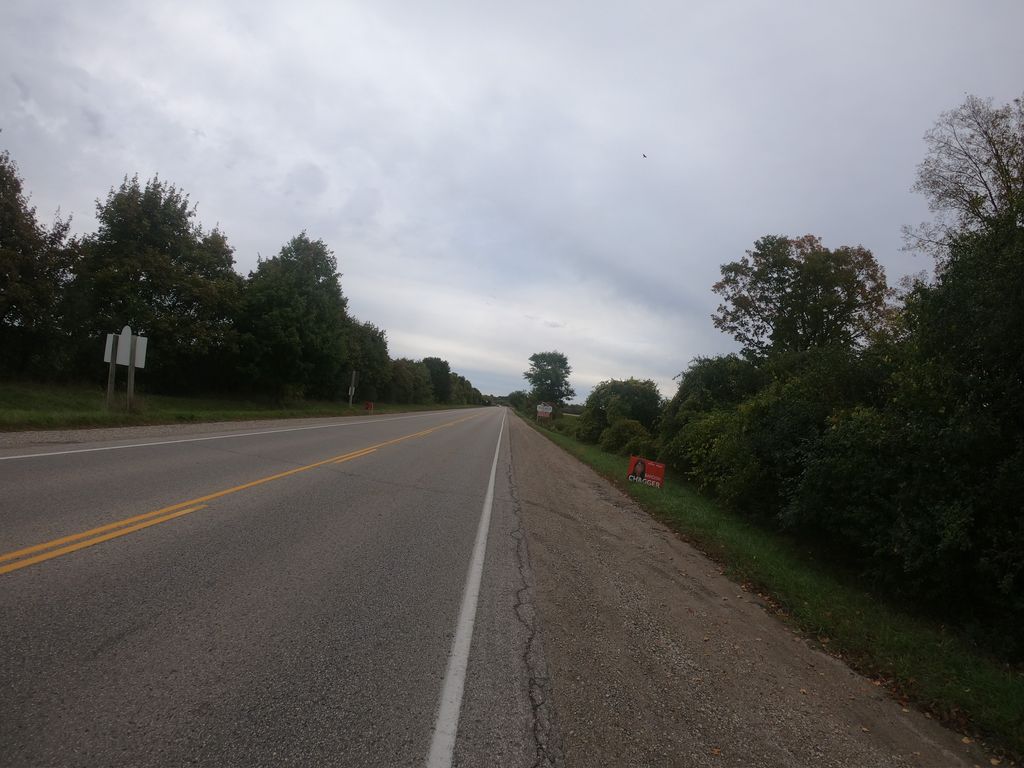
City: kitchener-waterloo